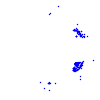
Particle: pion